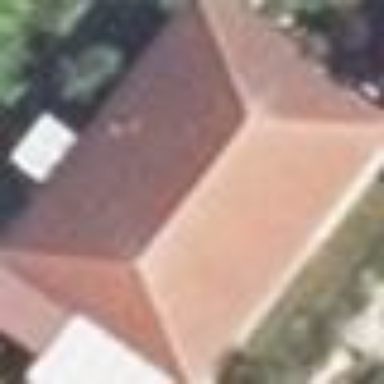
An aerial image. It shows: Simple house.